Question: I would like to have a time-only field on my CRM form. As it is <URL>.

How can I hide the date part on a DateTime field using Javascript ?
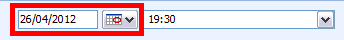
Answer: Found it:
'''
// Set the date in order to be able to modify the time
document.getElementById("field_name").DataValue = new Date(2000, 1, 1);
// Hide the date part
document.getElementById("field_name").childNodes[0].childNodes[0].style.display =
"none";
document.getElementById("field_name").childNodes[0].childNodes[1].style.display =
"none";
'''